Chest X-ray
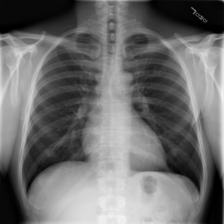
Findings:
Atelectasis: negative
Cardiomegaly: negative
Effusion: negative
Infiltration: negative
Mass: negative
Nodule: negative
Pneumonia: negative
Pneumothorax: negative
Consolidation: negative
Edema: negative
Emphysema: negative
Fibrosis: negative
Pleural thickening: negative
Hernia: negative